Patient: sex F, age 59
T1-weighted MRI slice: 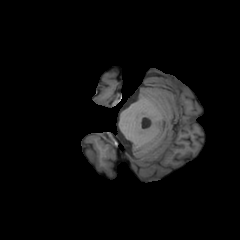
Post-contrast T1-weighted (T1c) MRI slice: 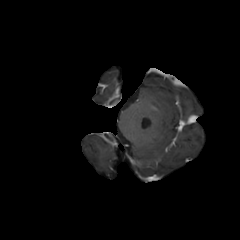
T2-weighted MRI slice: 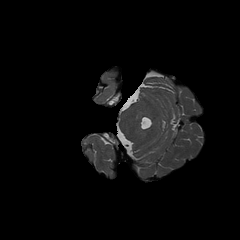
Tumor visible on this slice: no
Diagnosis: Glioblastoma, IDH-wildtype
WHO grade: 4